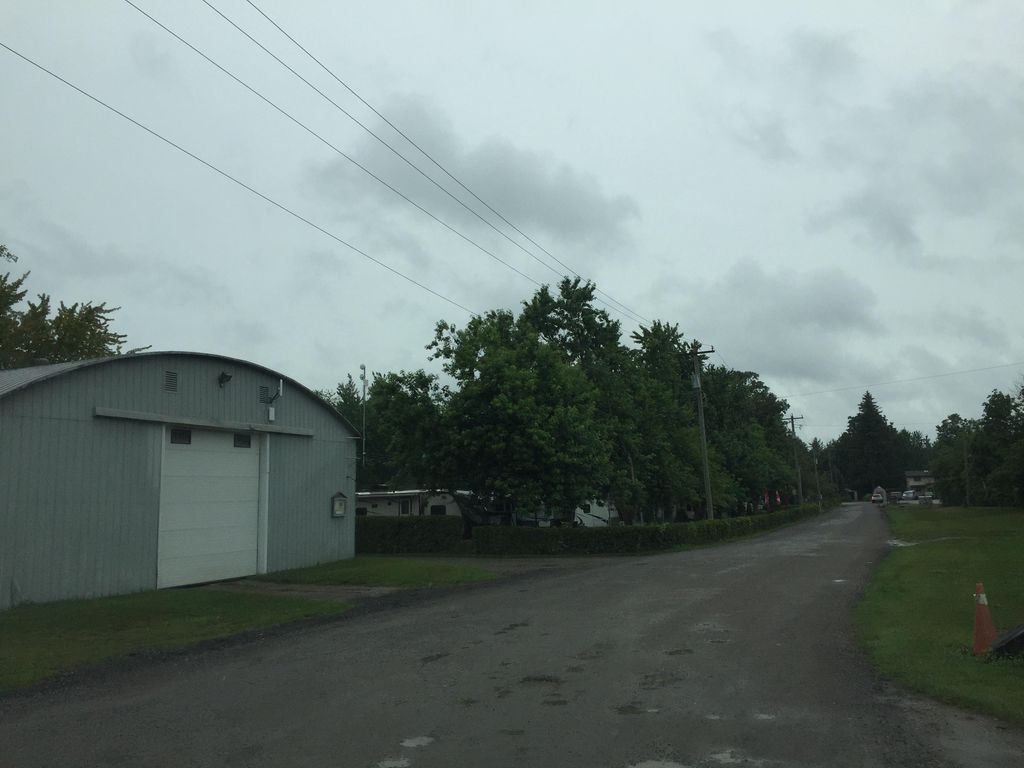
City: kitchener-waterloo